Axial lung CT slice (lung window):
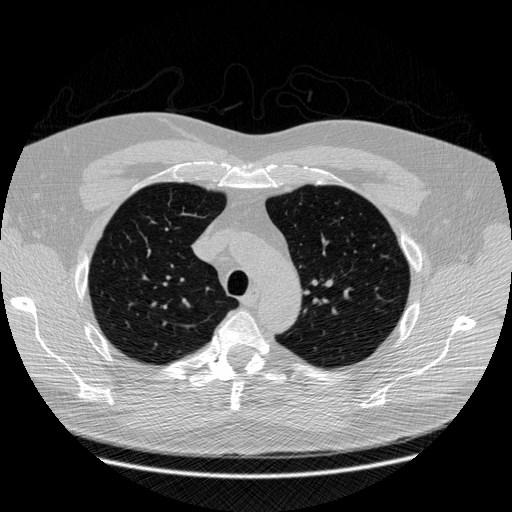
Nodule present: no